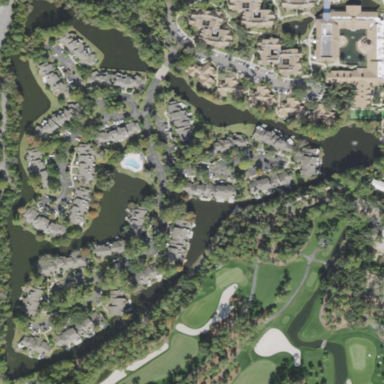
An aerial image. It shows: Water hazard on golf course. The hazard is natural water feature.